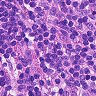
Metastatic tissue present: no